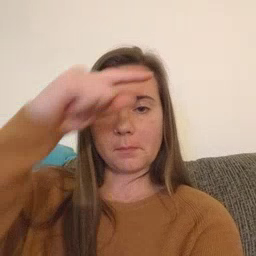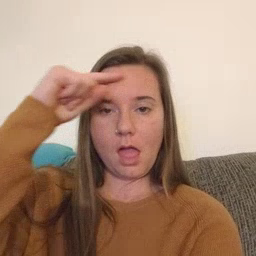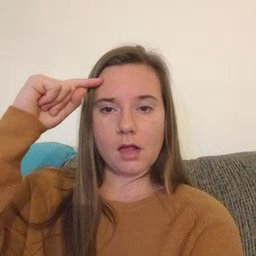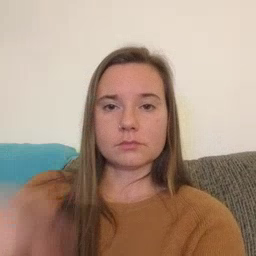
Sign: black